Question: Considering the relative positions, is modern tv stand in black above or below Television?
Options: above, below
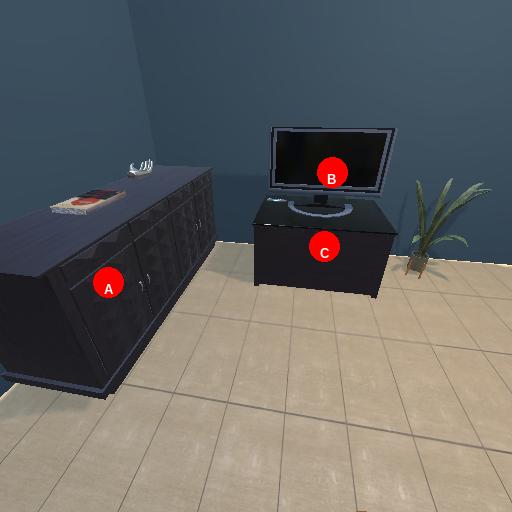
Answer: above